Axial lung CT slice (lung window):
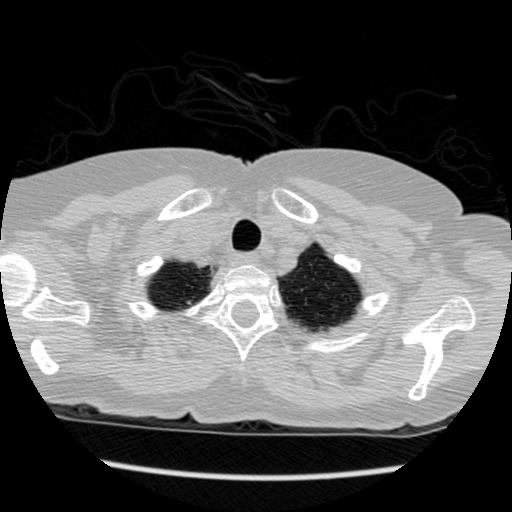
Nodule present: no